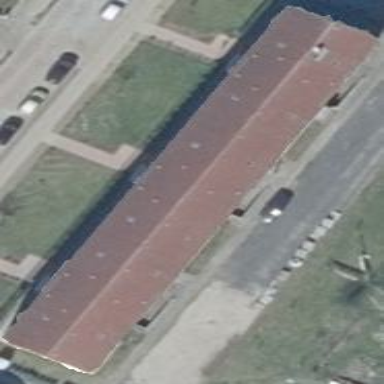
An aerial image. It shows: Gabled roof apartments building with red roof tiles.